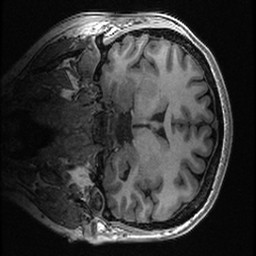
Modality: T1w
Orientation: coronal
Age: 25
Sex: female